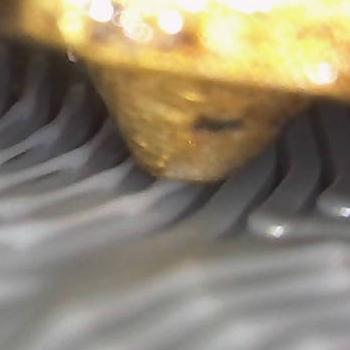
Flow rate: 37%